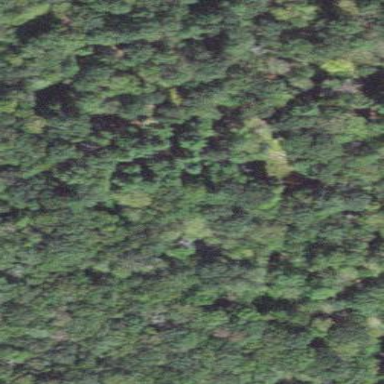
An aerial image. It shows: Woodland consisting mainly of needle-leaved trees.